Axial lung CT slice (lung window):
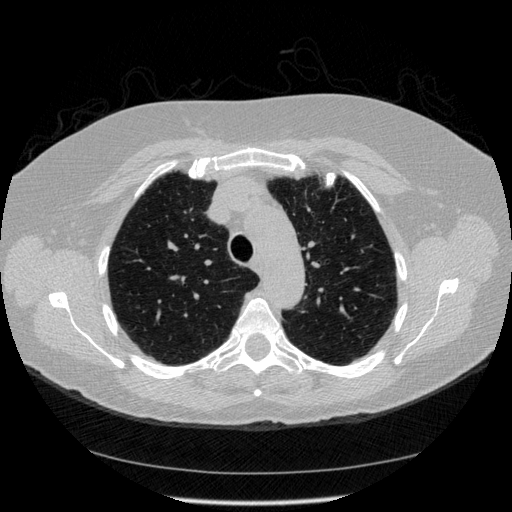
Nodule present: no